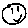
Label: smiley face